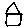
Label: house